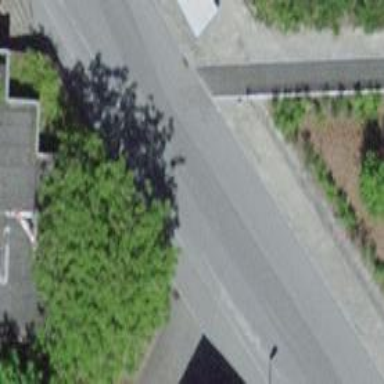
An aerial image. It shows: Unmarked crossing on the road.